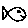
Label: fish